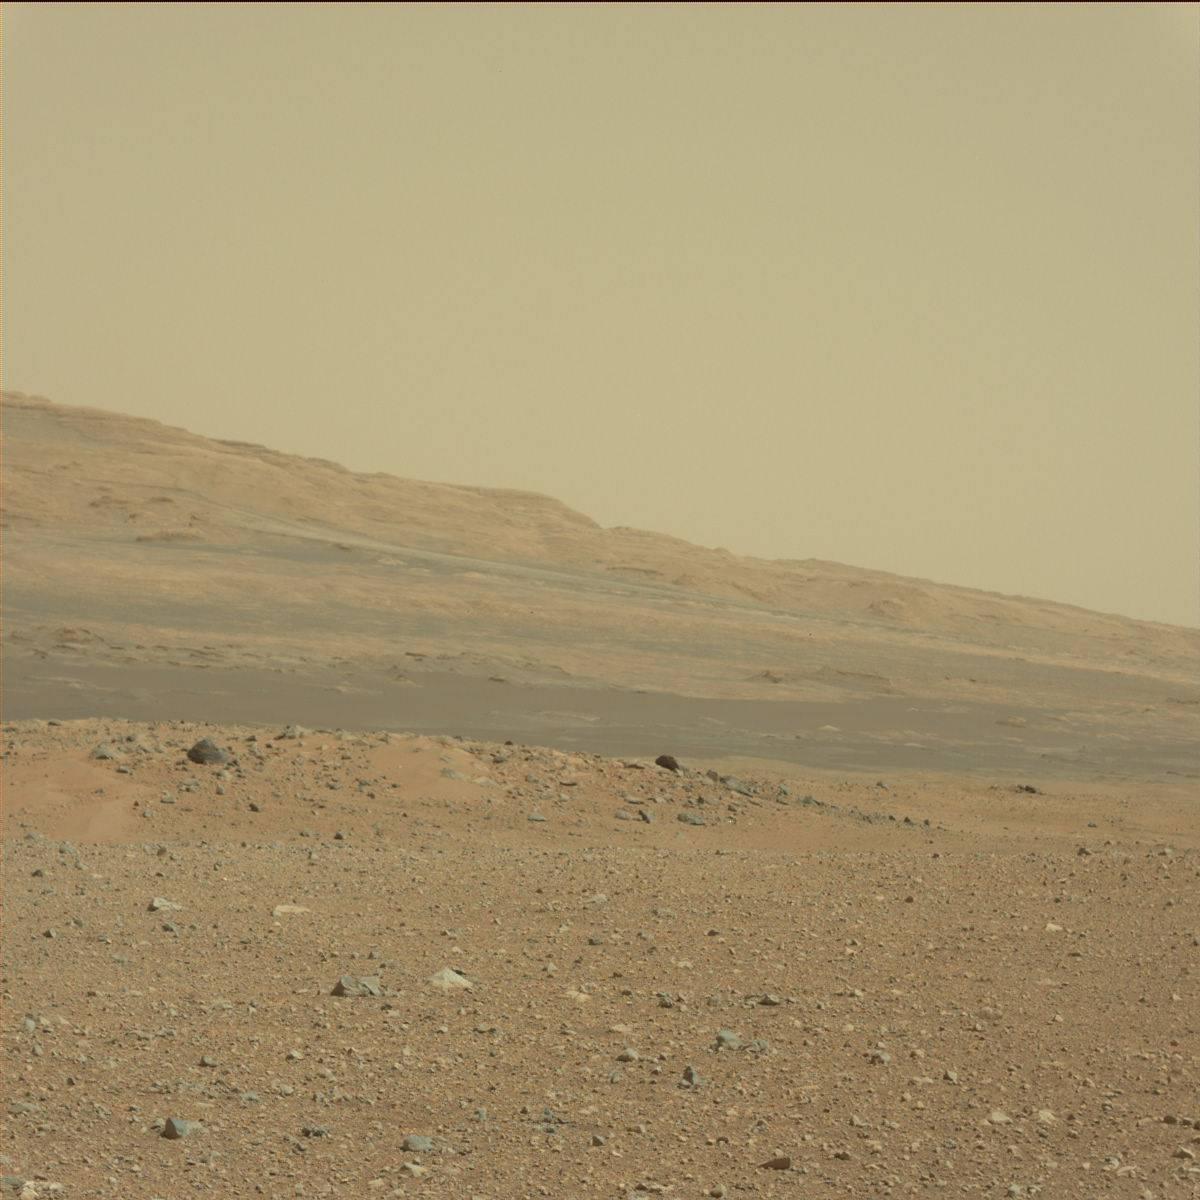
Terrain classes present: Bedrock, Ridge, Rock, Sand / Soil, Sky